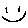
Label: smiley face